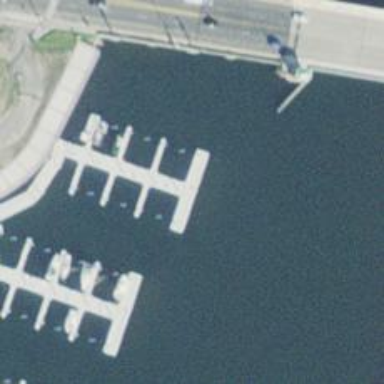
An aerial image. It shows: Man-made pier.